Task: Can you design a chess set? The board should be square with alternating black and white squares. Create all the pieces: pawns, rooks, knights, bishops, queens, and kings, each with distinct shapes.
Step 1892:
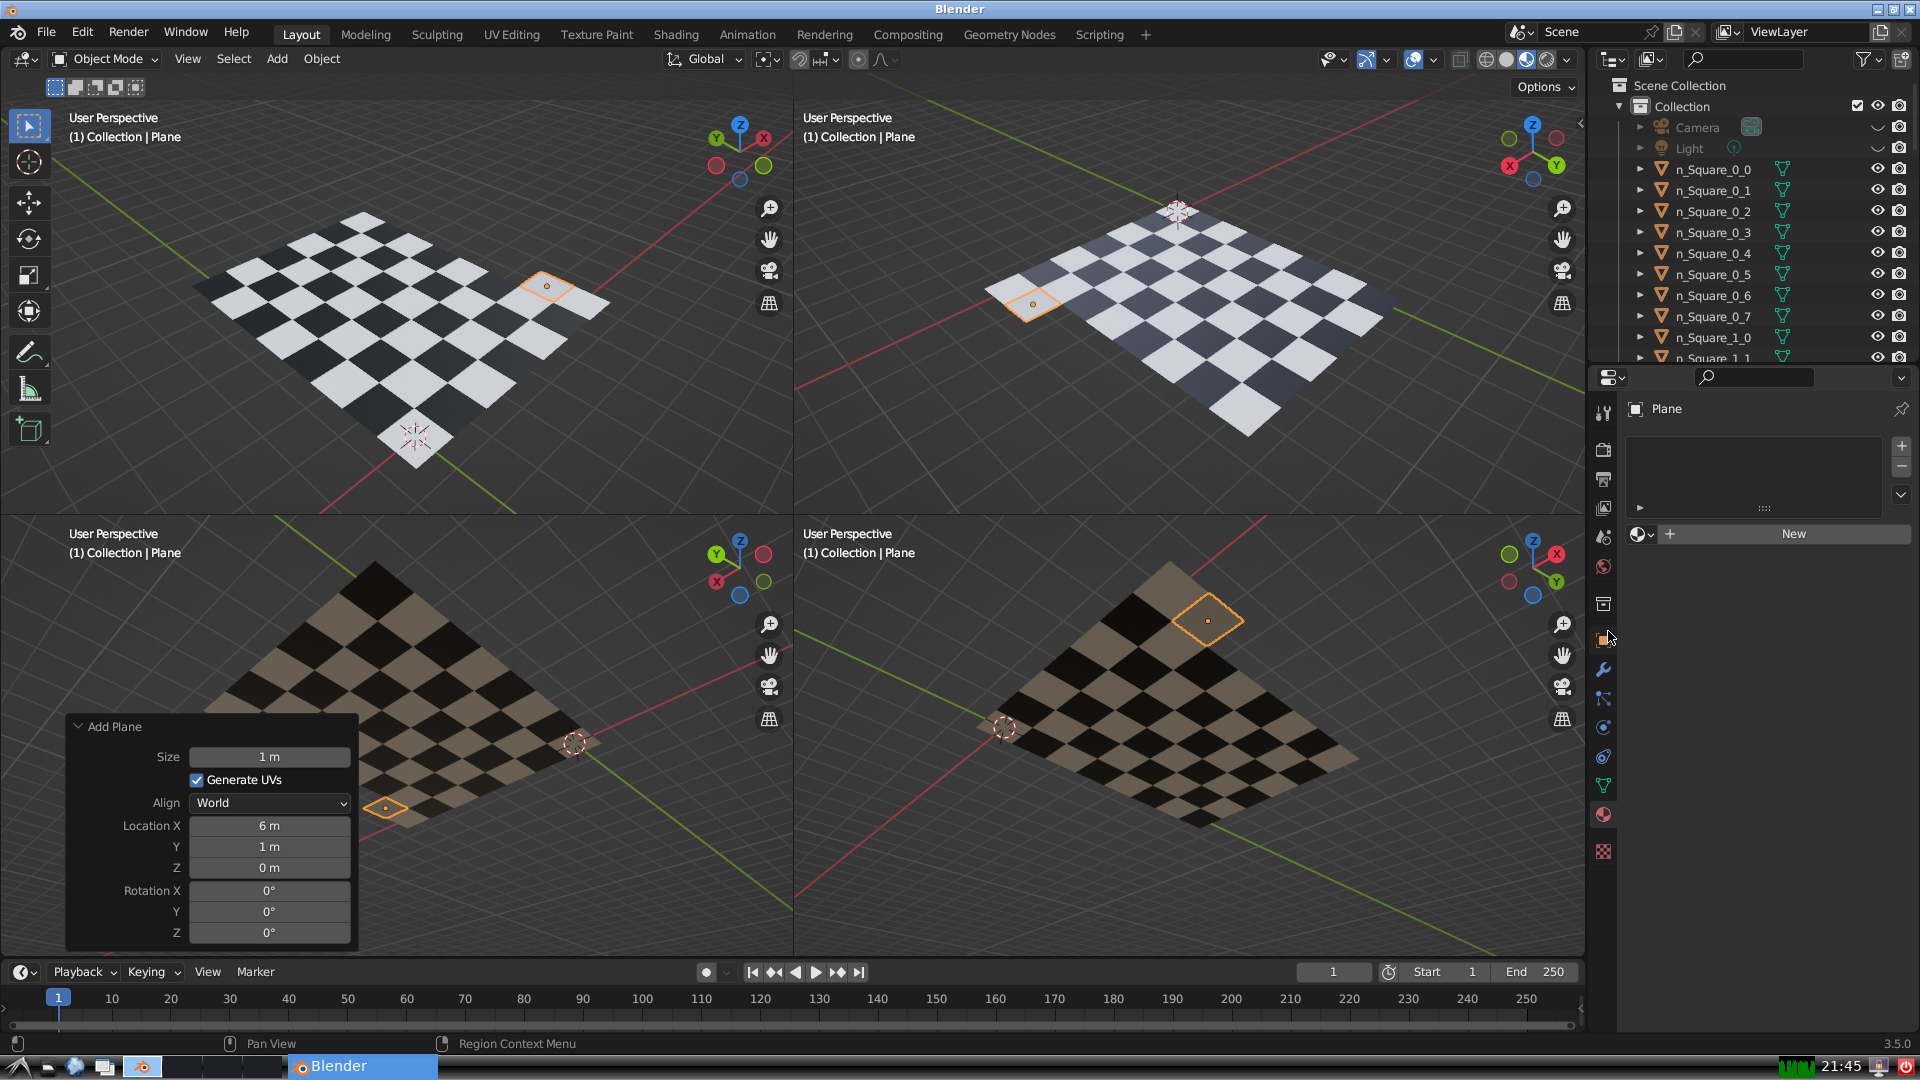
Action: click: no